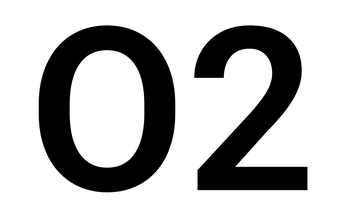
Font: Roboto_SemiBold